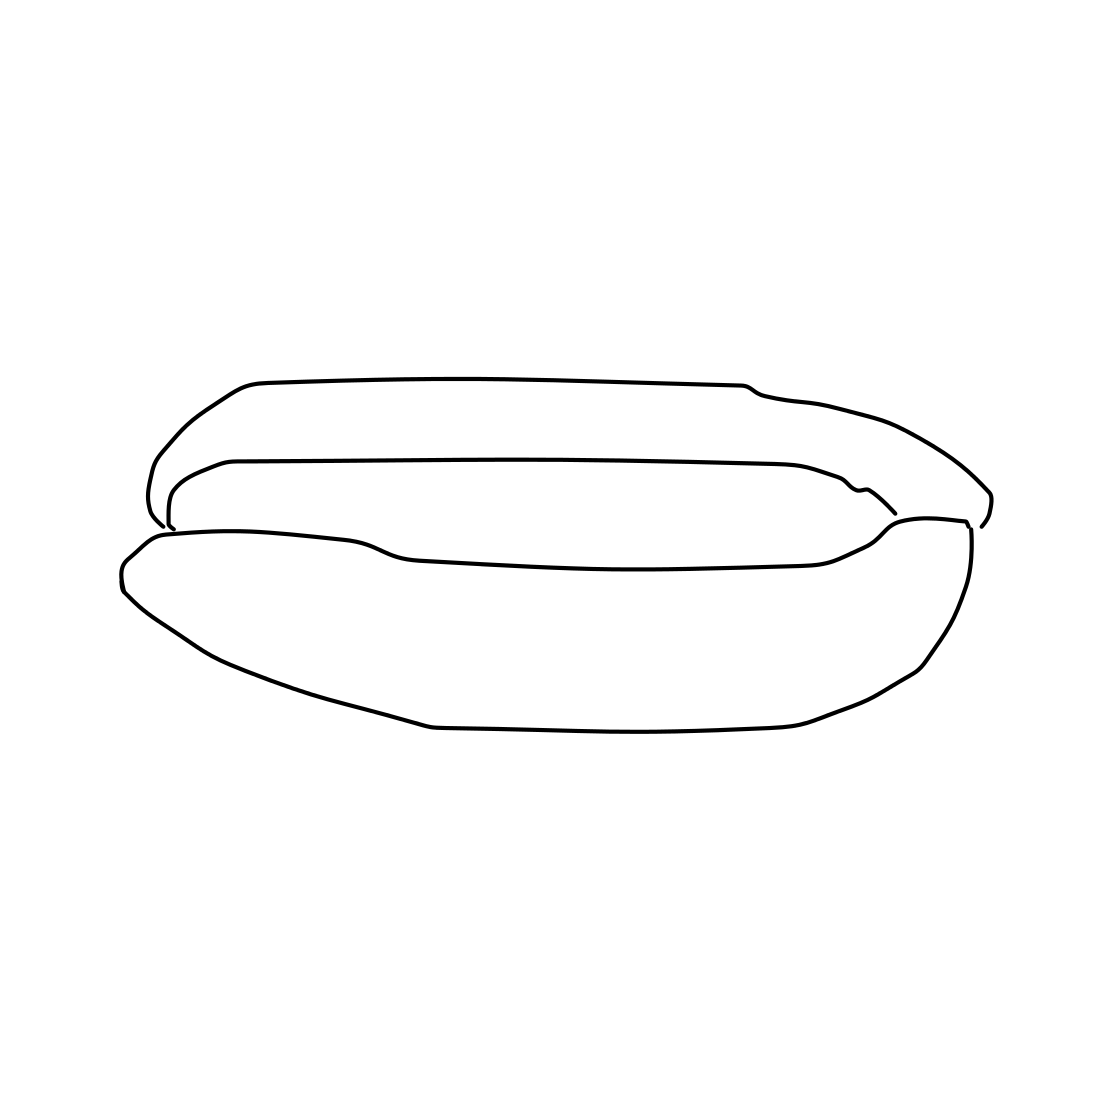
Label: hot-dog